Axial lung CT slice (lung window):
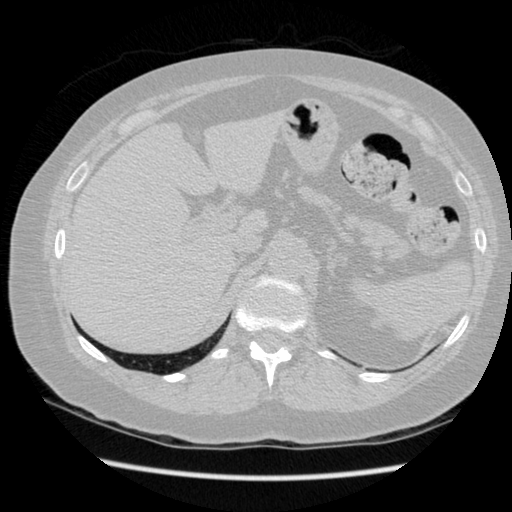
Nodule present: no